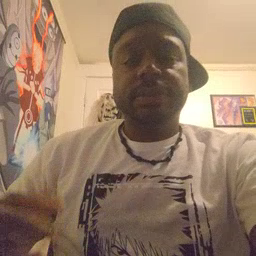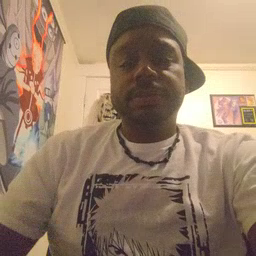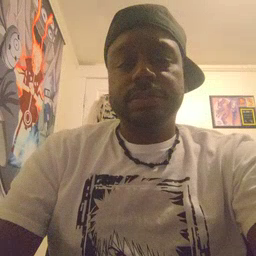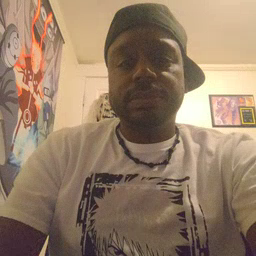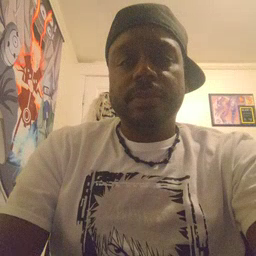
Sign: zebra